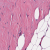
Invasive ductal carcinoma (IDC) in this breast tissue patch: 0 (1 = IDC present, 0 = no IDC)